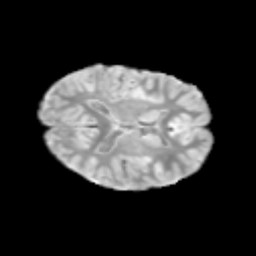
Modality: T2w
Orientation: axial
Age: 11
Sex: male
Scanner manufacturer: siemens
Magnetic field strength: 3 T
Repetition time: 3.8 s
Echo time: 0.07 s